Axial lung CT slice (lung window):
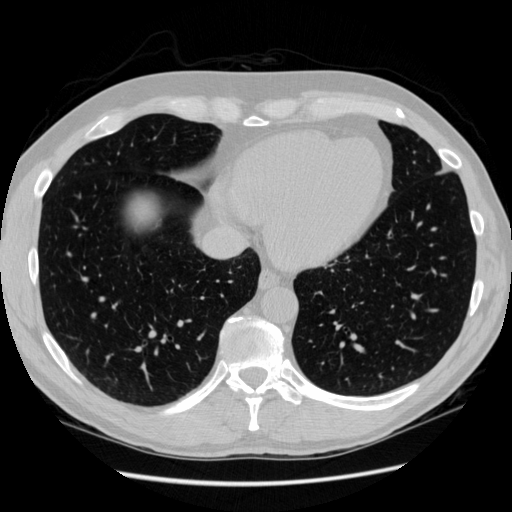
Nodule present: no